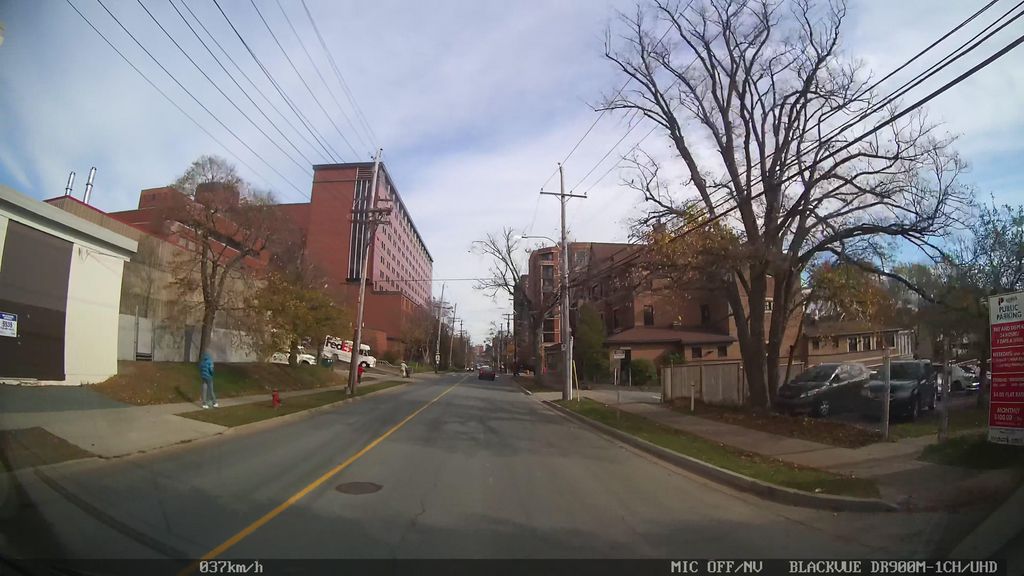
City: halifax